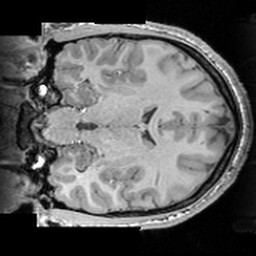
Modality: T1w
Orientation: coronal
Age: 20
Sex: male
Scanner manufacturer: siemens
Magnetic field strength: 3 T
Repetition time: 1.63 s
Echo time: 0.00311 s